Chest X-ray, AP view. Patient: 62 years old, sex M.
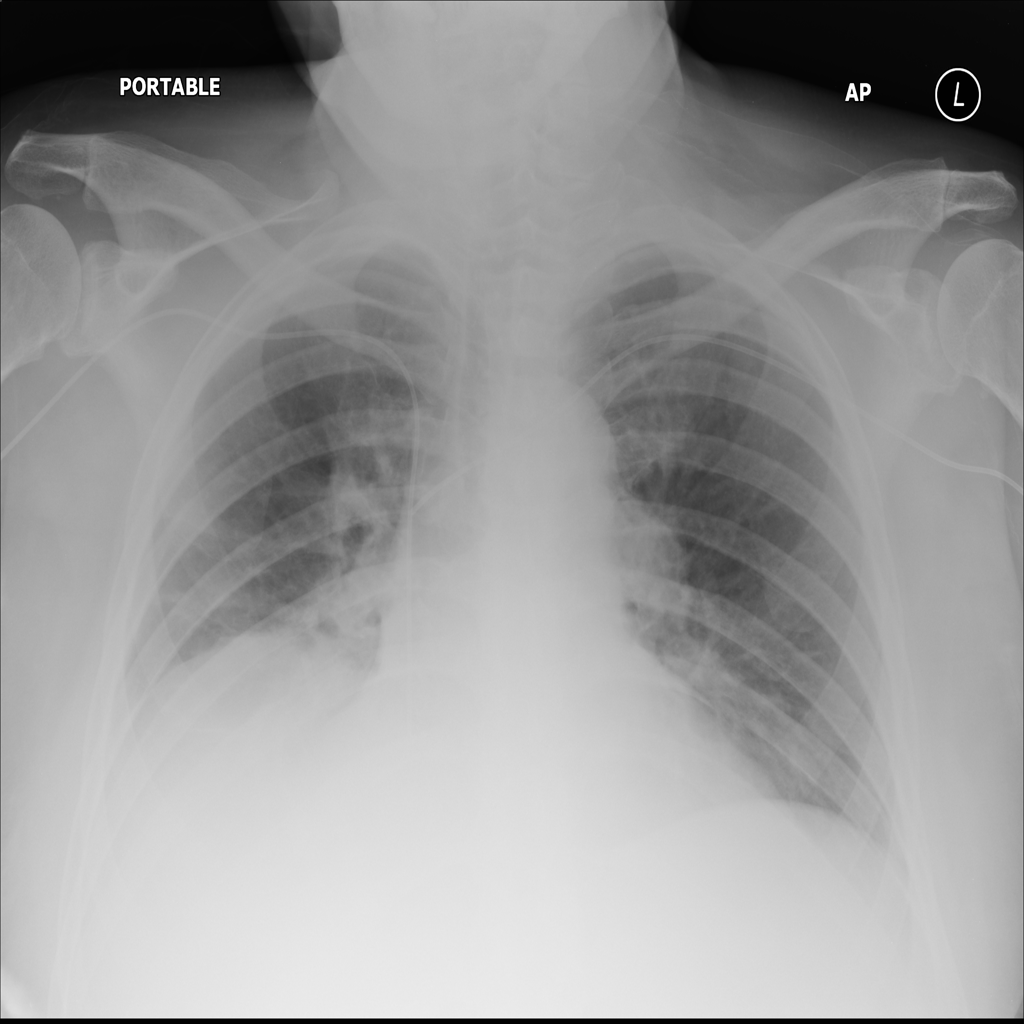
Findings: Atelectasis, Infiltration